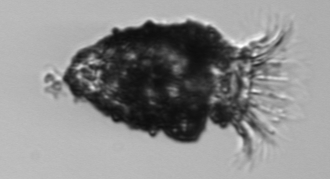
Label: Stenosemella_pacifica